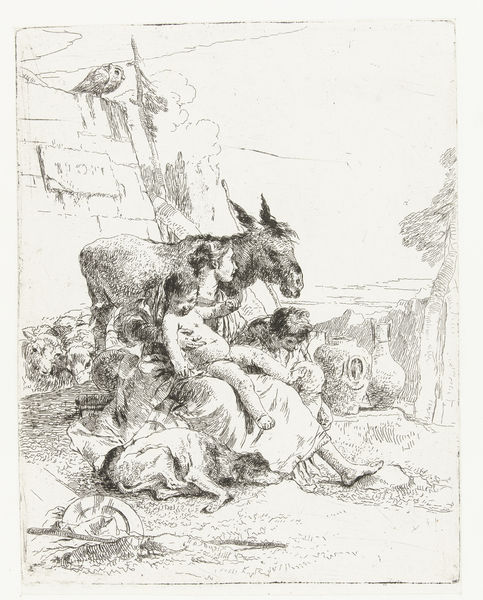
Titel: Moeder met twee kinderen bij ezel en schapen
Künstler: Giovanni Battista Tiepolo
Standort: Amsterdam
Institution: Rijksmuseum
Schlagwörter: felsen, vogel, landschaft, frau, zeichnung, hund, steine, tod, kind, esel, kinder, mauer, herde, goya, radierung, krüge, armut, eule, schafe, hirtin, calm, schafespiel